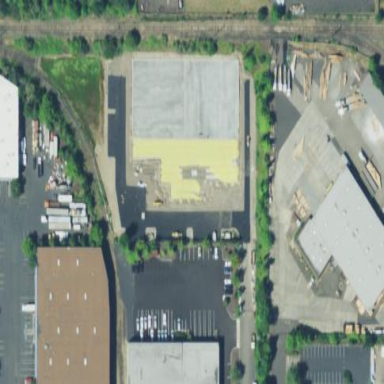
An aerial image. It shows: Storage rental shop located in building.